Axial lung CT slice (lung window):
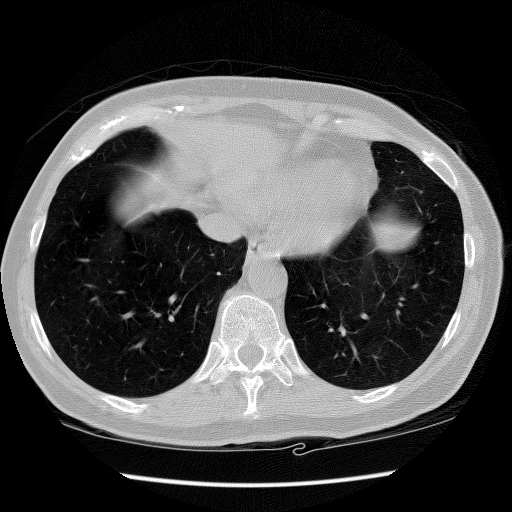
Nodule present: no